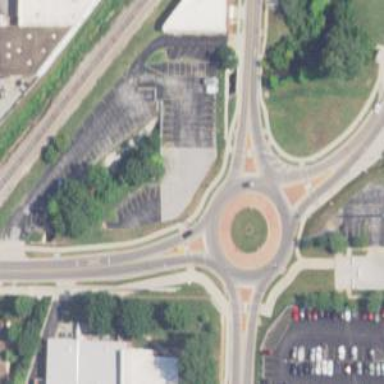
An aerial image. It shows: Roundabout at tertiary road junction.